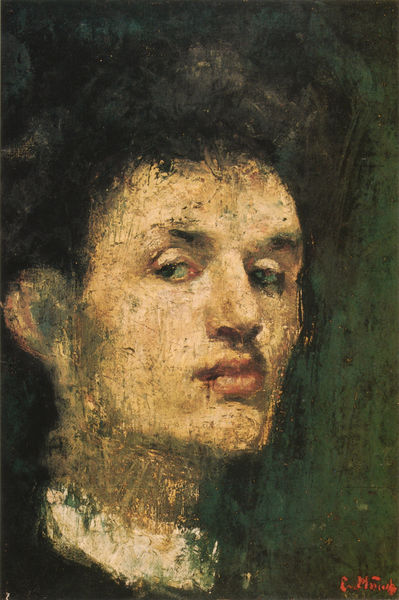
Titel: Selbstbildnis
Künstler: Edvard Munch
Standort: Oslo
Institution: Nasjonalgalleriet
Schlagwörter: blau, dunkel, gemälde, kopf, mann, schatten, gelb, grün, impressionismus, fenster, frankreich, frau, frisur, haar, hell, hintergrund, licht, mund, nase, ohr, ohrring, profil, schwarz, skizze, stirn, weiss, blick, dame, rot, beige, hemd, jung, augen, blass, gesicht, inkarnat, kragen, mensch, rembrandt, bildnis, blicken, hals, portrait, porträt, schauen, signatur, öl, pastos, gold, haare, augenbrauen, kinn, lippe, lippen, locken, ohren, rosa, schräg, wangen, düster, risse, ausdruck, ölgemälde, duktus, monet, brauen, büste, pupillen, wange, lider, regen, stolz, munch, künstler, selbstbildnis, pinselduktus, bildniss, schielen, selbstportrait, firnis, schwaz, hochnäsig, augenlid, arroganz, aroganz, munch; edvard, ohh, rog